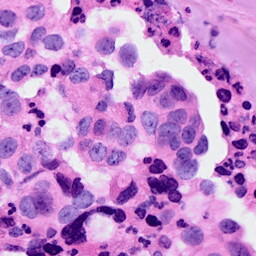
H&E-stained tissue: Breast